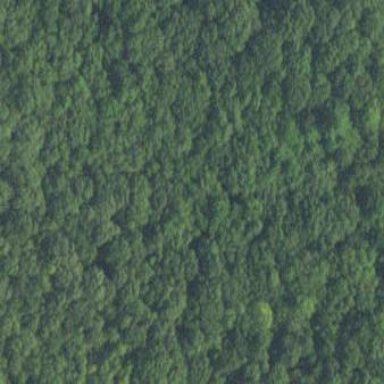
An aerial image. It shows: Variety of mixed leaves.